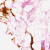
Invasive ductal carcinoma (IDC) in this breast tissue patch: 0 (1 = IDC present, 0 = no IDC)